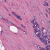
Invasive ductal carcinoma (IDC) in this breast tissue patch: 1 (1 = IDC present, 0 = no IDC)